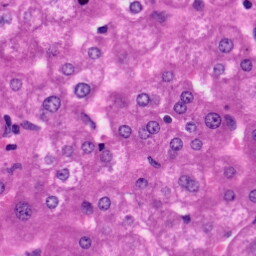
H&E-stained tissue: Liver